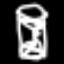
Label: hourglass